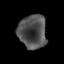
Tissue: prostate
Cell type: T cells
Senescence score: 0.347
Nuclear area (px): 924
Mean DAPI intensity: 80.147